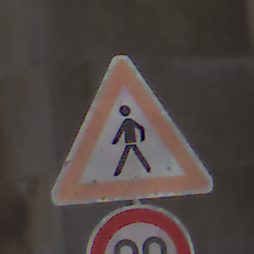
Verkehrszeichen: FussgaengerRechts
Zusatzzeichen unten: Geschwindigkeit80
Umgebung: Outdoor, Urban
Tageszeit: Midday
Wetter: Overcast
Licht: Natural
Jahreszeit: NotSpecified
Kontrast: LowContrast